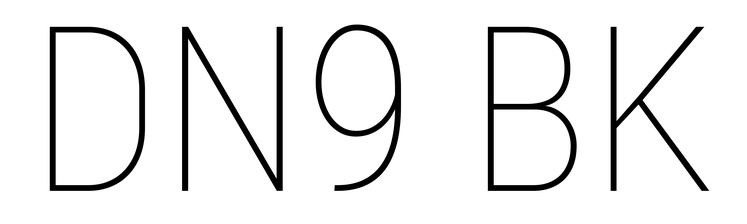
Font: Roboto_Condensed_Thin